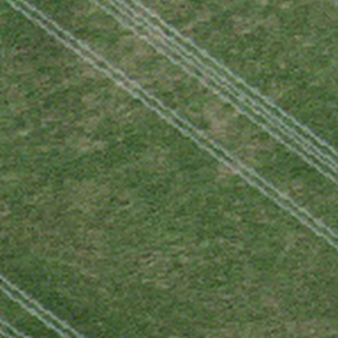
Label: other